A scalogram of one vibration snapshot from a rotating bearing is shown, computed with a continuous wavelet transform. Based on the visible evidence, which condition applies: normal, inner_race, outer_race, ball?
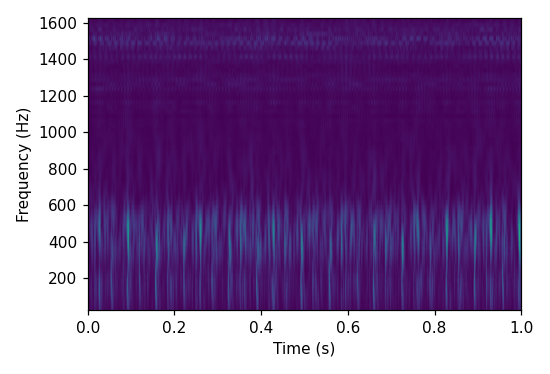
Answer: outer_race